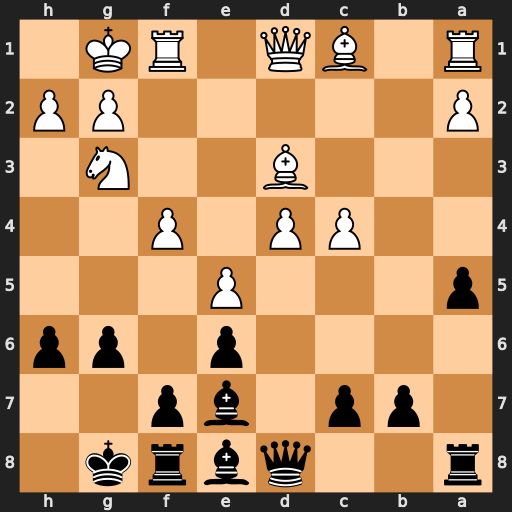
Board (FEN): r2qbrk1/1pp1bp2/4p1pp/p3P3/2PP1P2/3B2N1/P5PP/R1BQ1RK1
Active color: b
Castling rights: -
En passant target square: -
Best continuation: Qxd4+ Be3 Qxe3+